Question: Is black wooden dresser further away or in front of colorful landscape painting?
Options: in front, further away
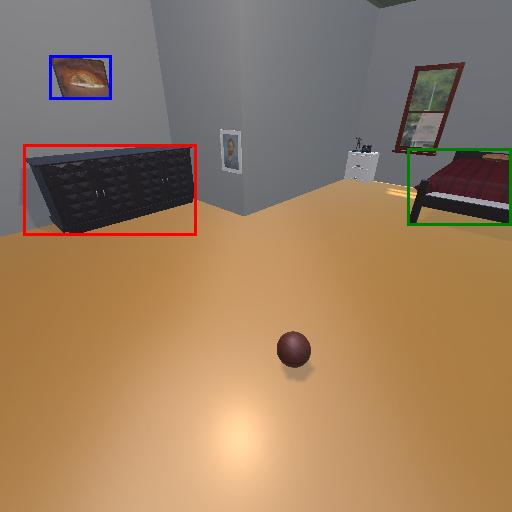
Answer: in front